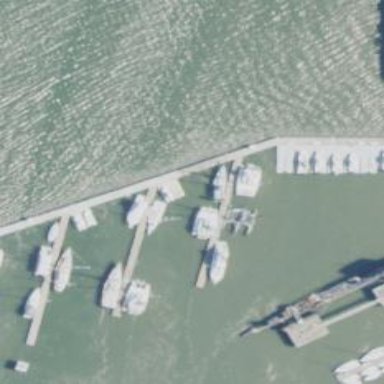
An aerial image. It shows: Man-made pier.